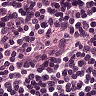
Metastatic tissue present: no